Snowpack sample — Loveland Pass, Silver Plume, Colorado, USA (12/14/25, 10:50 AM MST)
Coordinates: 39.664, -105.882
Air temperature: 36 °F
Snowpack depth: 67 cm
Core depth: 20 cm
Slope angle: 6°, slope face: 326°
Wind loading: low
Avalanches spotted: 0
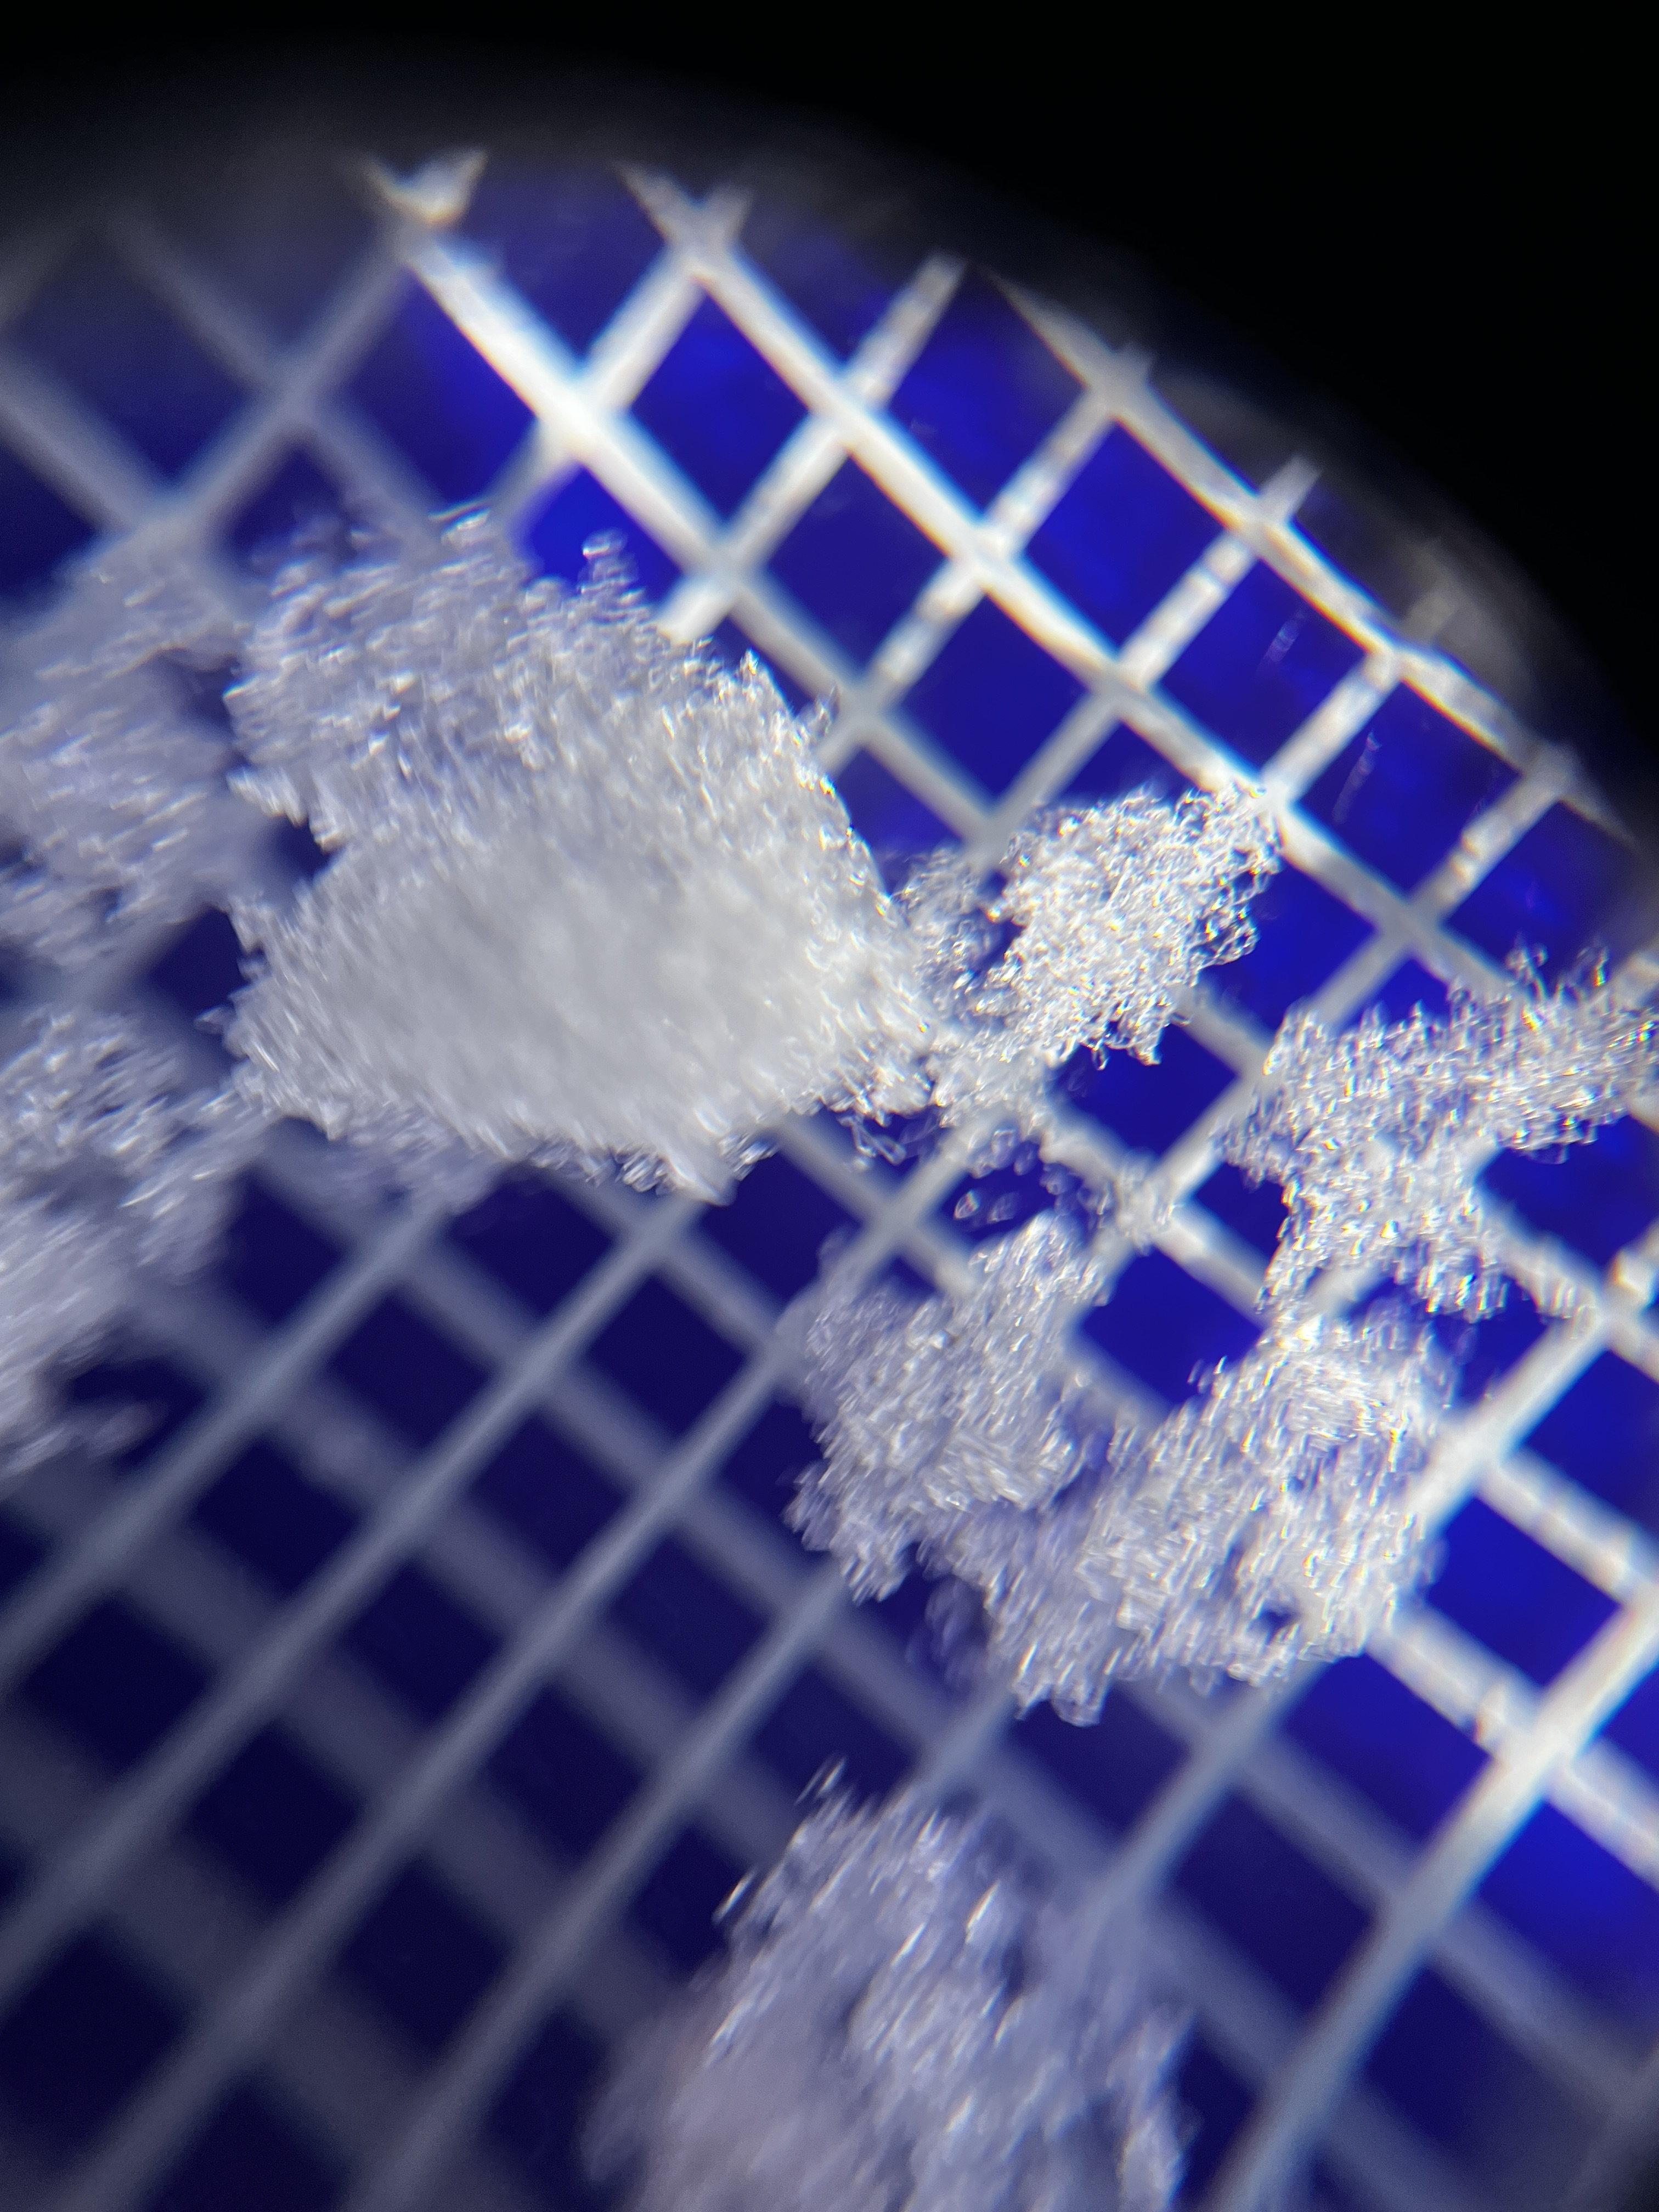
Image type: magnified_profile
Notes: No avalanches spotted, very late start to the season with minimal snowpack